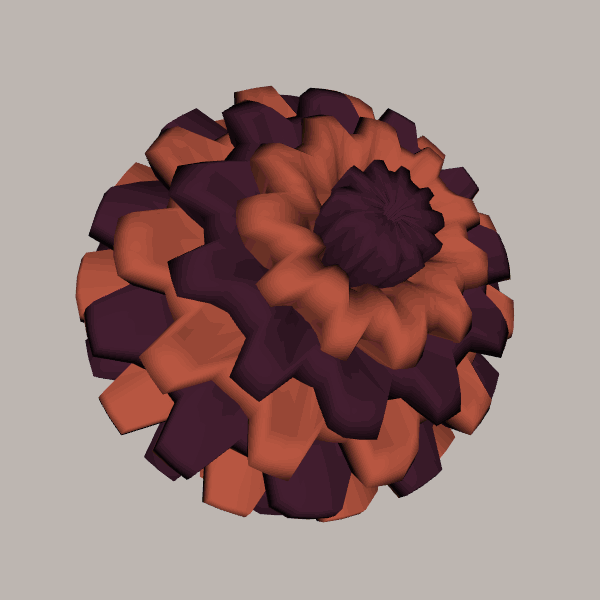
Background: light